Interaction volume radius: 10 \u00c5
Interaction volume height: 10 \u00c5
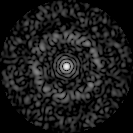
Disorder parameter: 0.8843